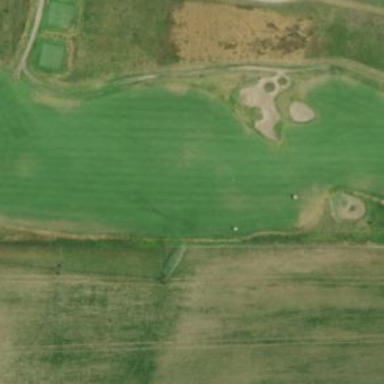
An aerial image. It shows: Golf fairway in the image.